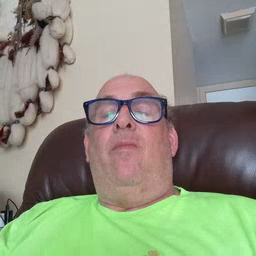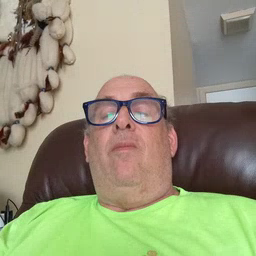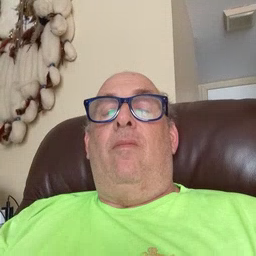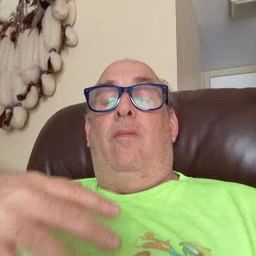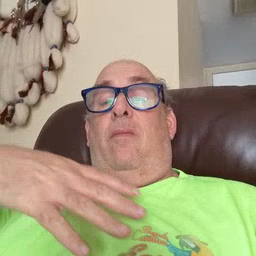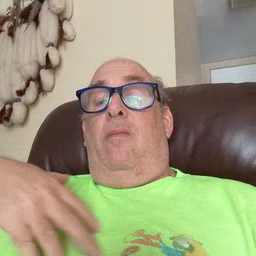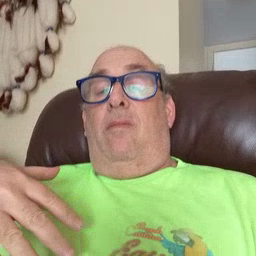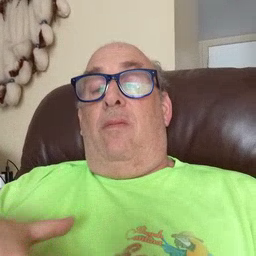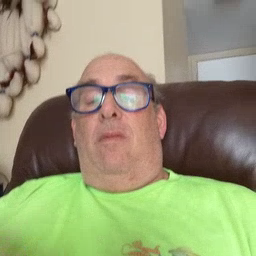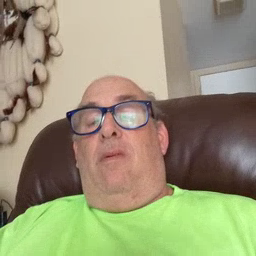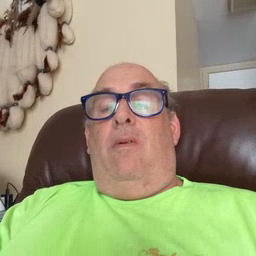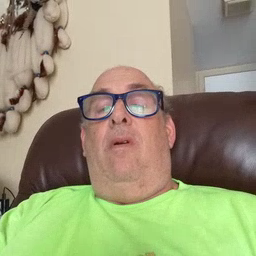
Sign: zebra